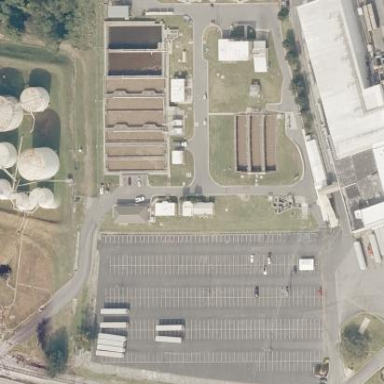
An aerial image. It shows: View of wastewater plant.